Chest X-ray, PA view. Patient: 52 years old, sex F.
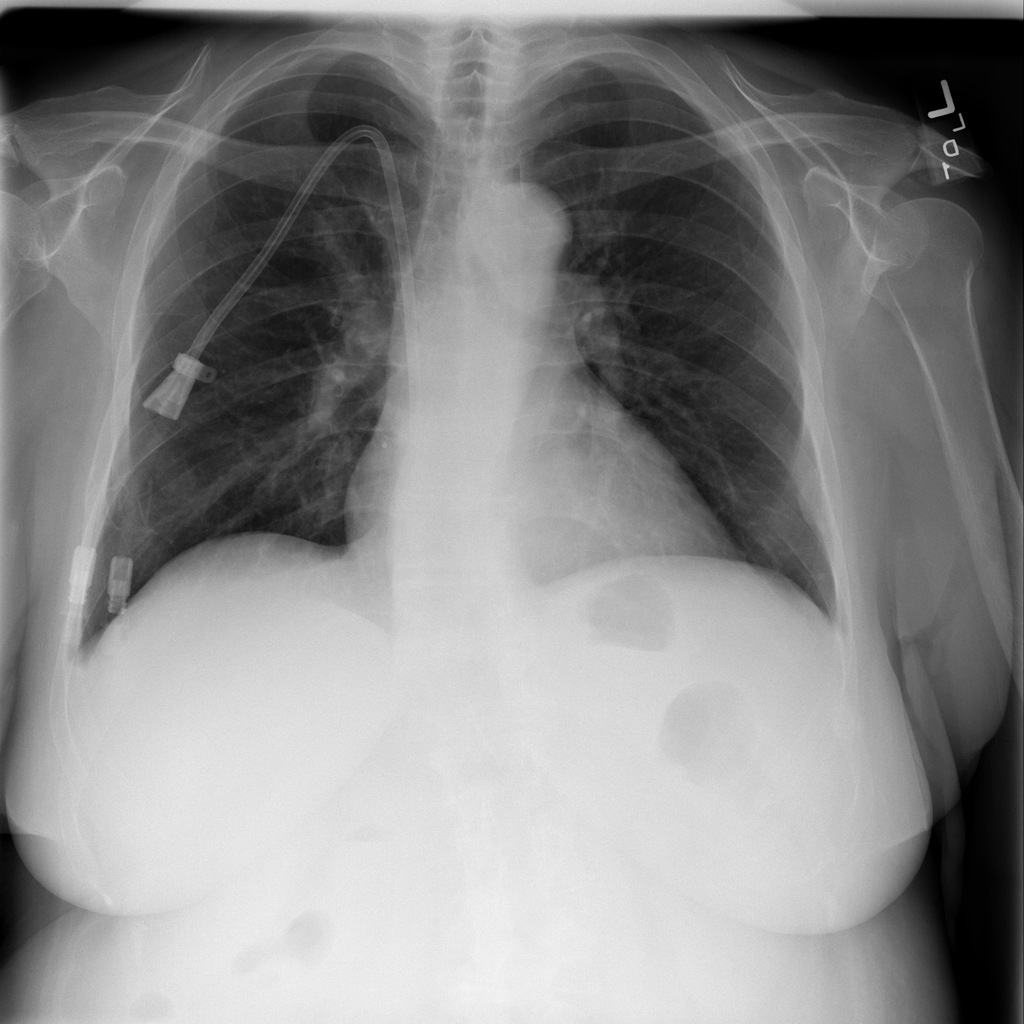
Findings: No Finding